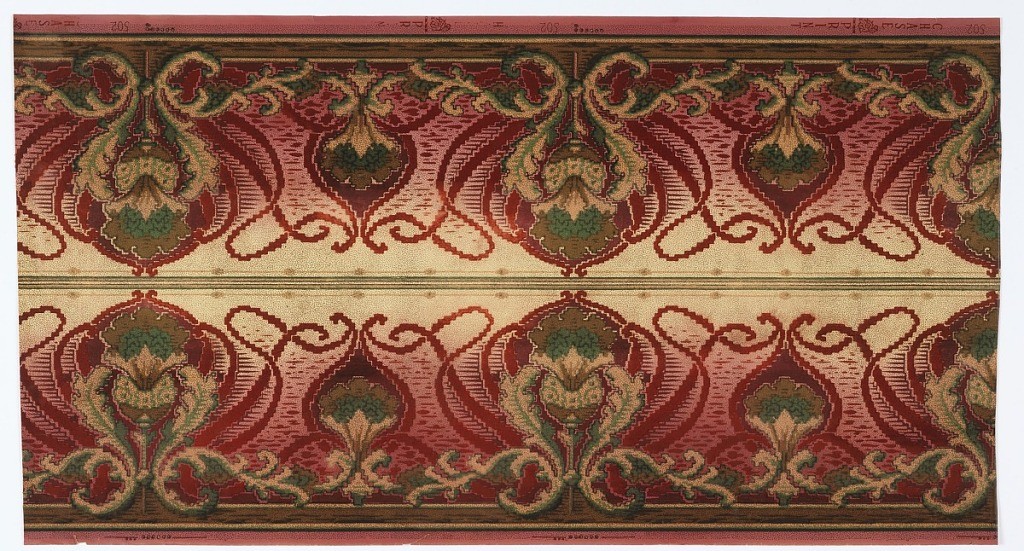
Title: Frieze
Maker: Lewis Chase Wall Paper Company, Bristol, Pennsylvania, USA
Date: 1907–1915
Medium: Machine-printed paper
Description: Mission style. Borders printed two across (mirror). Alternating large and small foliate medallions connected by follate scrolling and stylized red ribbons. Bottom has green, tan and brown bands. Top has green and tan stripes and a tan line with intermittent beads. Background of small black dots and irregular, horizontal red blotches. Ground shades pink to light yellow. PRinted in reds, pinks, tans, greens and purple. Printed in selvedge: "Chase Print" pattern number "502"